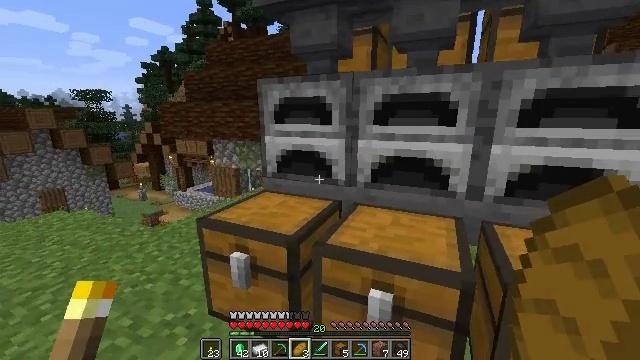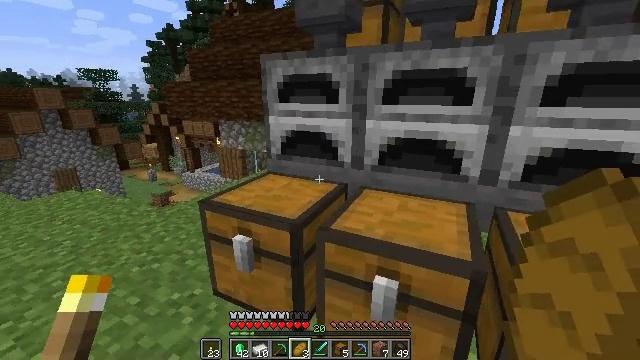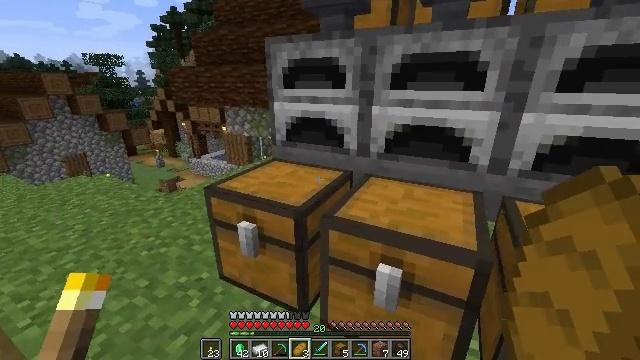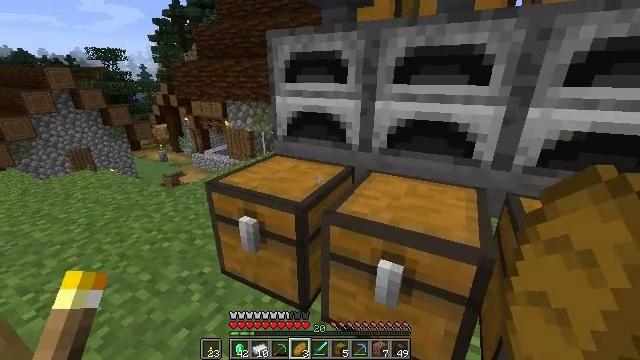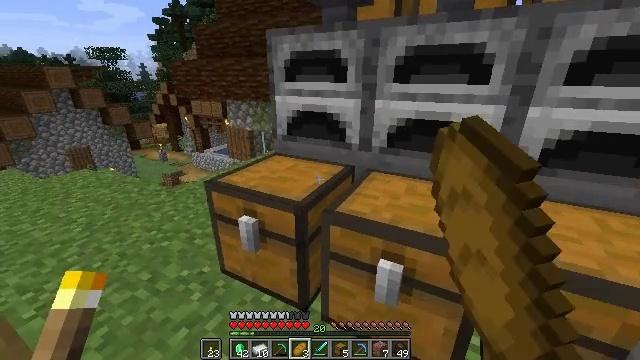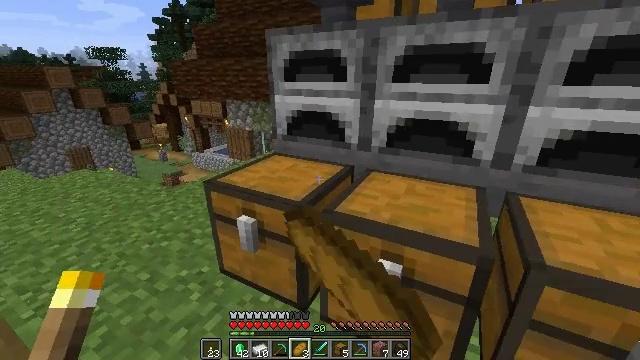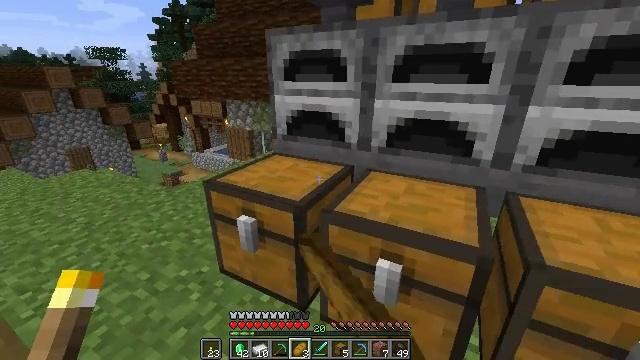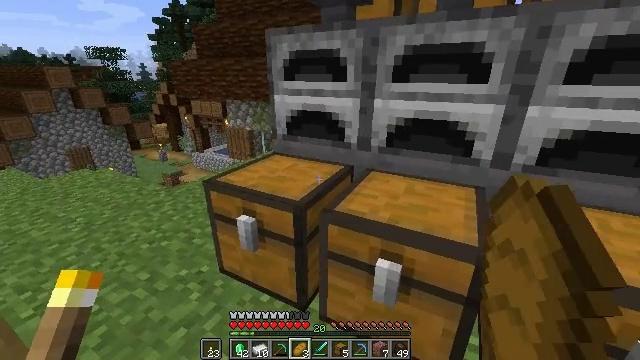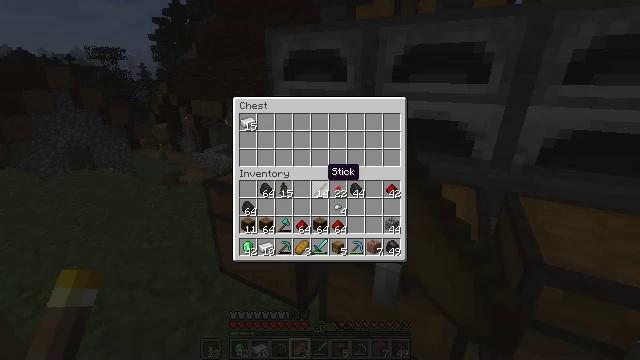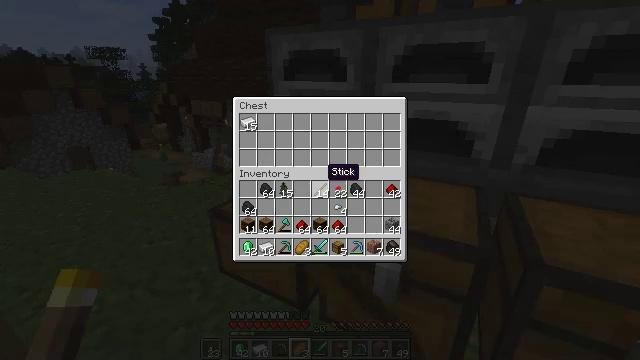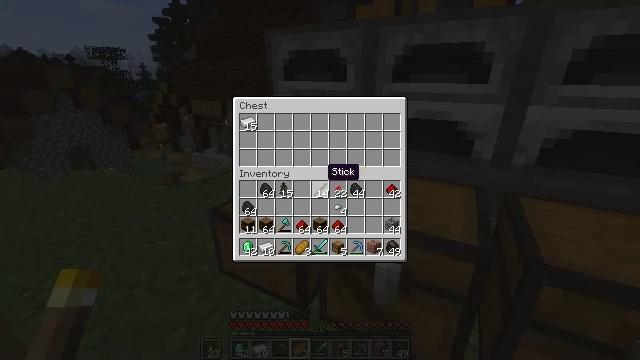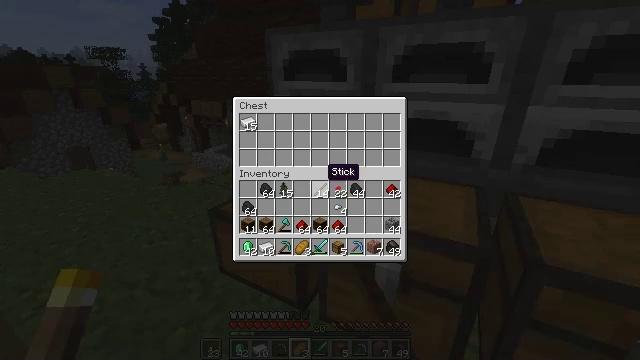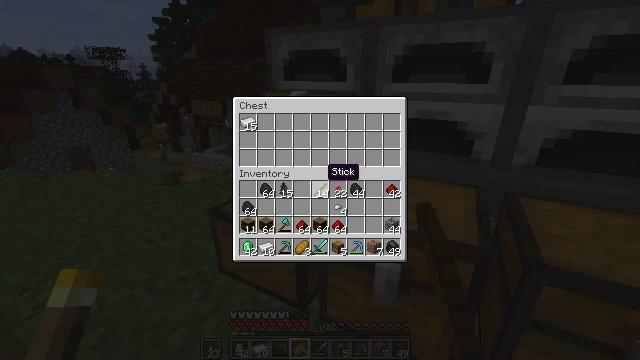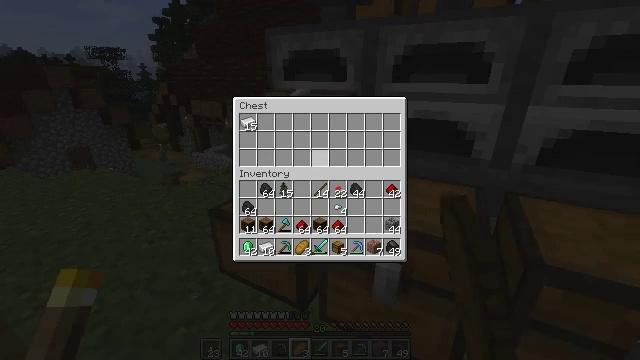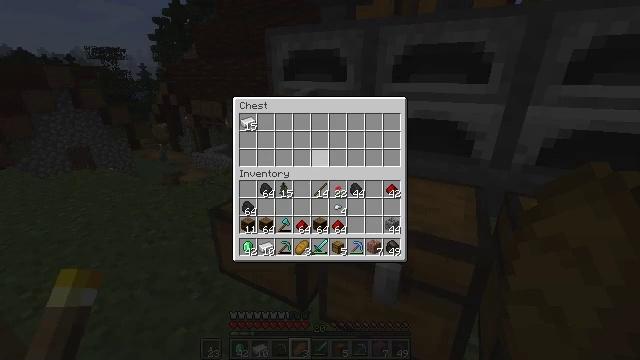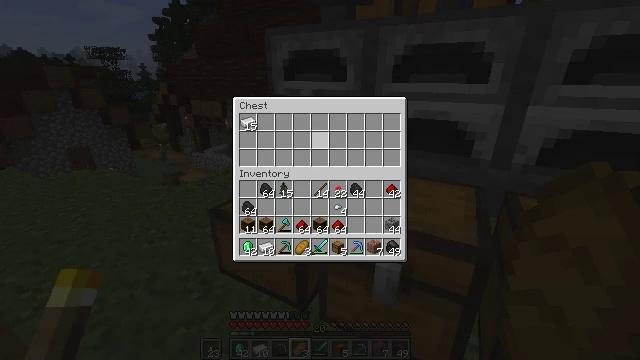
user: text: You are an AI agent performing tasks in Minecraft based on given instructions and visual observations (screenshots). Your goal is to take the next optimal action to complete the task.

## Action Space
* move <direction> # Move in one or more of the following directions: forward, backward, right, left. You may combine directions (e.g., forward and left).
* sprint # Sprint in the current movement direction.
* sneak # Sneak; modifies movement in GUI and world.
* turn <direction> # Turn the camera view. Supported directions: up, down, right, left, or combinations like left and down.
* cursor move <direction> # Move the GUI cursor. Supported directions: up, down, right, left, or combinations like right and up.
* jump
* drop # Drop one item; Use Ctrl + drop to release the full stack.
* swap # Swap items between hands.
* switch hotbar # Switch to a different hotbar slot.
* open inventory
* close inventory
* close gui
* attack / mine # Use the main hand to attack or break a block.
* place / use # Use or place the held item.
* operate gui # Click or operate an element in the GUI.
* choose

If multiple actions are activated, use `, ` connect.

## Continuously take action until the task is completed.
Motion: motion action
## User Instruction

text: Craft an emerald with the available materials.
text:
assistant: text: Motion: turn left and down
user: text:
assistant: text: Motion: turn left and down
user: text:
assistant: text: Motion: turn down, use / place
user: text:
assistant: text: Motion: use / place
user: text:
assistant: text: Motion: use / place
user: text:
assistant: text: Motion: use / place
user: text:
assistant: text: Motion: use / place
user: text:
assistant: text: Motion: open gui
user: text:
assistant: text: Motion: no_op
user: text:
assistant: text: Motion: no_op
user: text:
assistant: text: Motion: no_op
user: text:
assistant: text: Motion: no_op
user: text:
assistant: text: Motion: sneak
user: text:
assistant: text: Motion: sneak, cursor move up
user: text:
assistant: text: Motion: sneak
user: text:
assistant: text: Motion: sneak, cursor move left
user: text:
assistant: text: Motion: sneak, cursor move left
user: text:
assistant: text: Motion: sneak, cursor move left
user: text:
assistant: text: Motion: sneak, cursor move left
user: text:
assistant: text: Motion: sneak
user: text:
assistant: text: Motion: sneak
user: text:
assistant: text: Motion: sneak
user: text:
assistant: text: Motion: sneak
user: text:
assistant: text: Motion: sneak
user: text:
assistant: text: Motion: sneak
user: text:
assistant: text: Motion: sneak
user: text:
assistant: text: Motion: sneak, operate gui
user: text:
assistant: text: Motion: sneak, operate gui
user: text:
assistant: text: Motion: sneak
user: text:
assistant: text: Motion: sneak